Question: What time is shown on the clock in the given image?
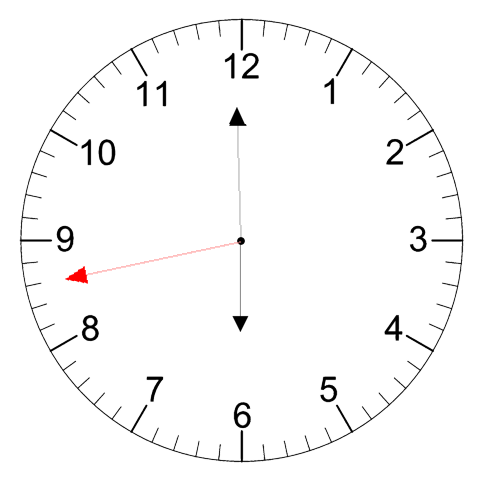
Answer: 05:59:43